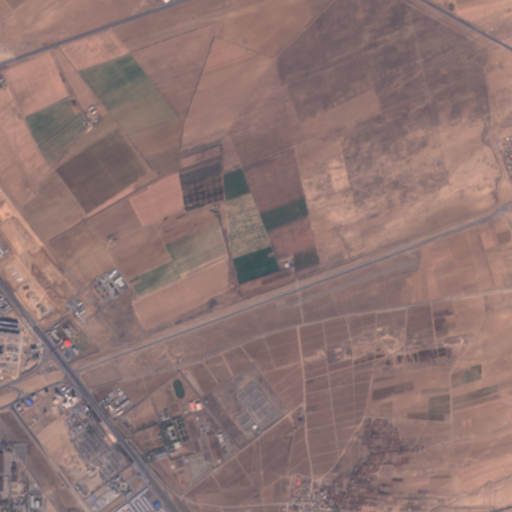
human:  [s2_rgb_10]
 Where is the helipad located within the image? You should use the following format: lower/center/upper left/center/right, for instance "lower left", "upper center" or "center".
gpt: The helipad is located in the lower center of the image.
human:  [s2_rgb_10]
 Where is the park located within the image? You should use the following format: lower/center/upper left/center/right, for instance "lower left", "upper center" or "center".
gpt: The park is located in the lower center of the image.
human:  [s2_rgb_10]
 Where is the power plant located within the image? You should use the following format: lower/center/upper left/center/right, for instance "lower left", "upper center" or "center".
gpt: There is no power plant in the image.